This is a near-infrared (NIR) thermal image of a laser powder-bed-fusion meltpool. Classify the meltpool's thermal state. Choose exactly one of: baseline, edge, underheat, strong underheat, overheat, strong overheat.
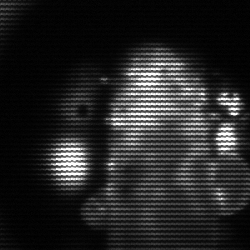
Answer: strong underheat